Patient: sex M, age 78
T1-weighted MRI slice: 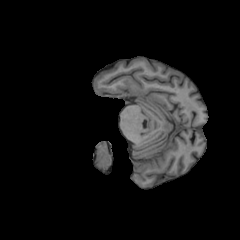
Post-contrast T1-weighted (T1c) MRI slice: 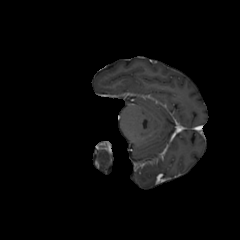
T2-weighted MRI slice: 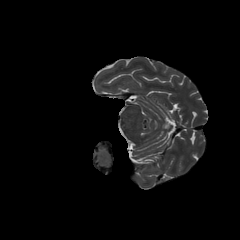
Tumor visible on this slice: no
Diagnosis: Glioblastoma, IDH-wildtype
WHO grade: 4